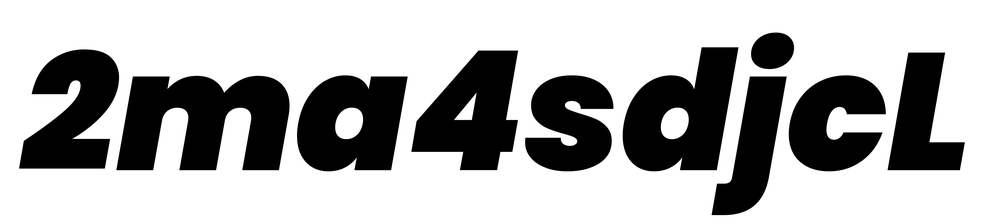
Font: Poppins-BlackItalic